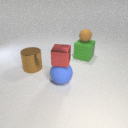
large brown metal cylinder to the left of large green rubber cube